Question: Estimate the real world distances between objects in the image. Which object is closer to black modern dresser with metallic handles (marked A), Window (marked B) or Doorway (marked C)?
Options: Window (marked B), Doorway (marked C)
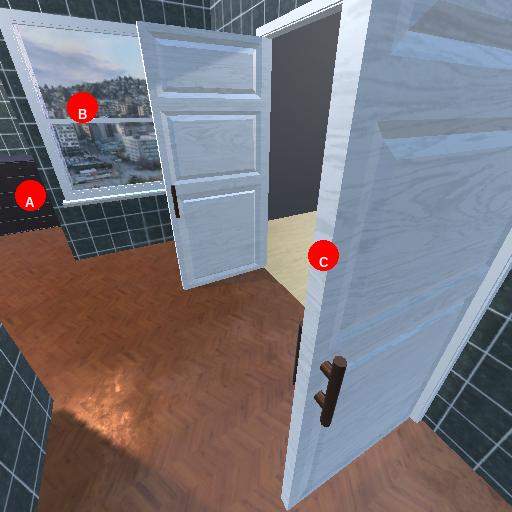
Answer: Window (marked B)